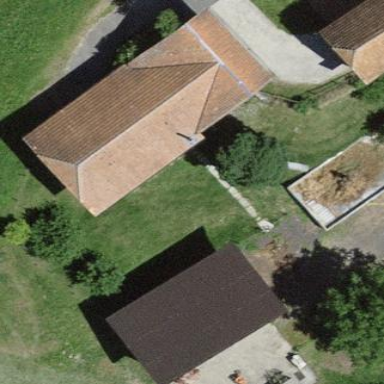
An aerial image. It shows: Rural barn.